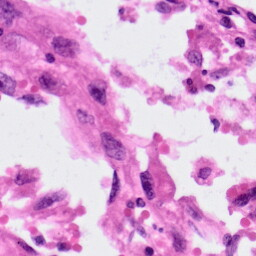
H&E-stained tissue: Lung